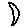
Label: moon